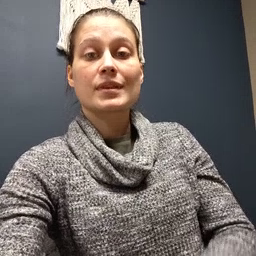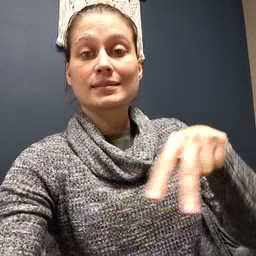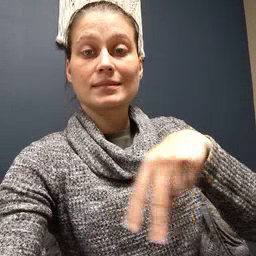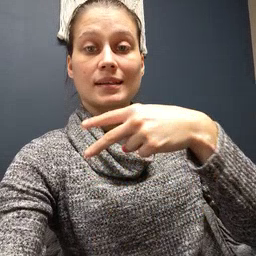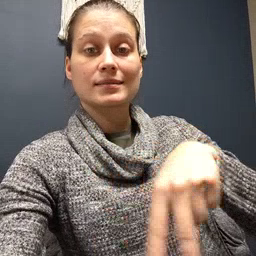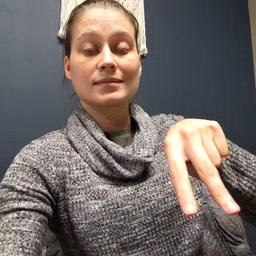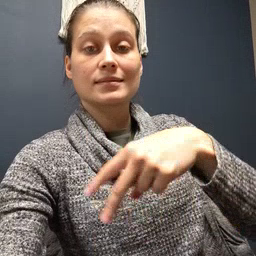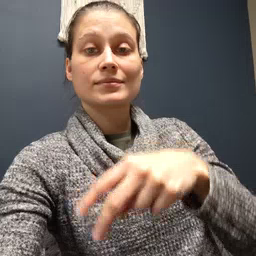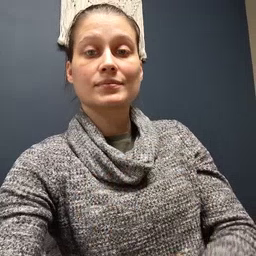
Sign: dance